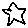
Label: star